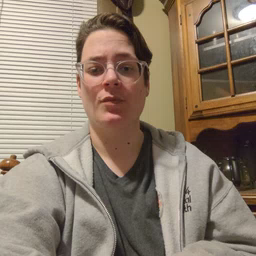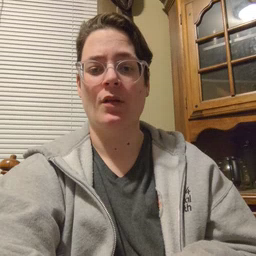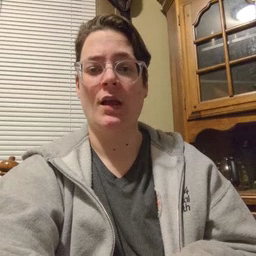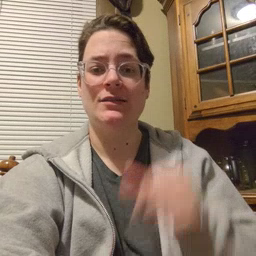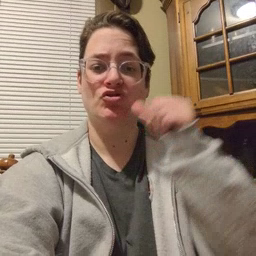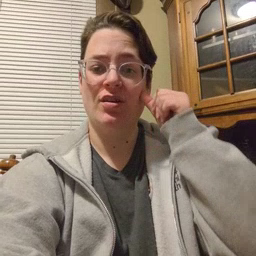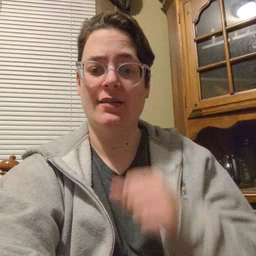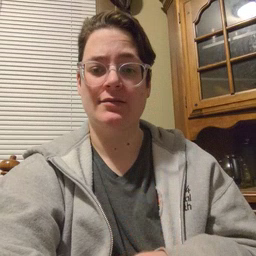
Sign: yesterday